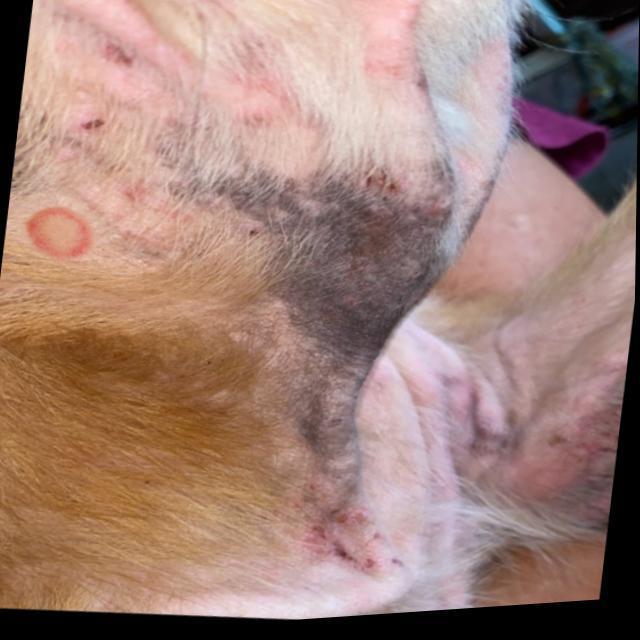
Canine ringworm (Dermatophytosis) — fungal infection caused by Microsporum or Trichophyton. Presents with circular alopecia, scaling, crusting, and broken hairs.